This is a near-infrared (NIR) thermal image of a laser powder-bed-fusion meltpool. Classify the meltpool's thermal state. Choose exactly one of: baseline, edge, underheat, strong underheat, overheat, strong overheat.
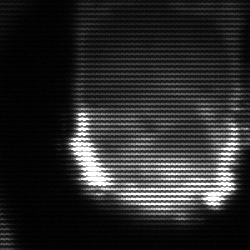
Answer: strong underheat